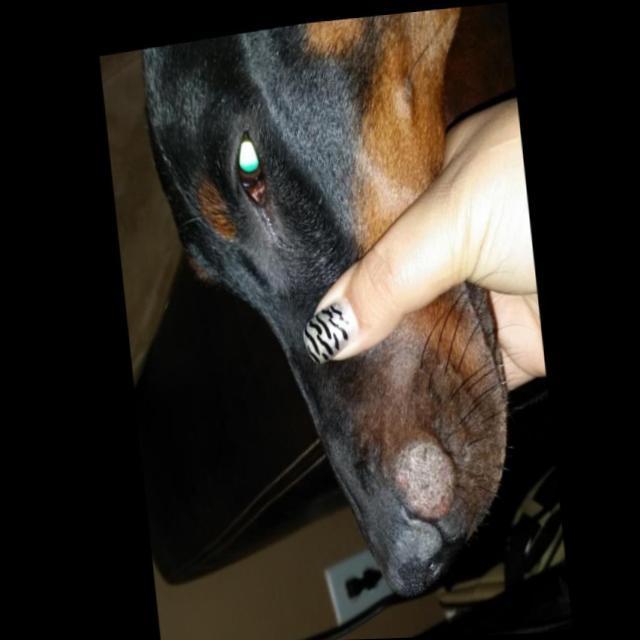
Canine ringworm (Dermatophytosis) — fungal infection caused by Microsporum or Trichophyton. Presents with circular alopecia, scaling, crusting, and broken hairs.